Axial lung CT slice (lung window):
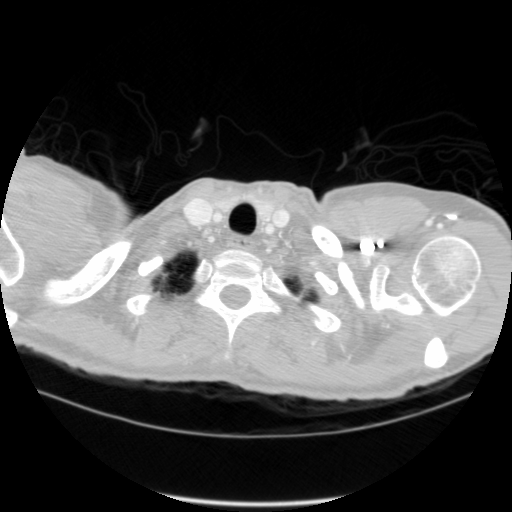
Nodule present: no